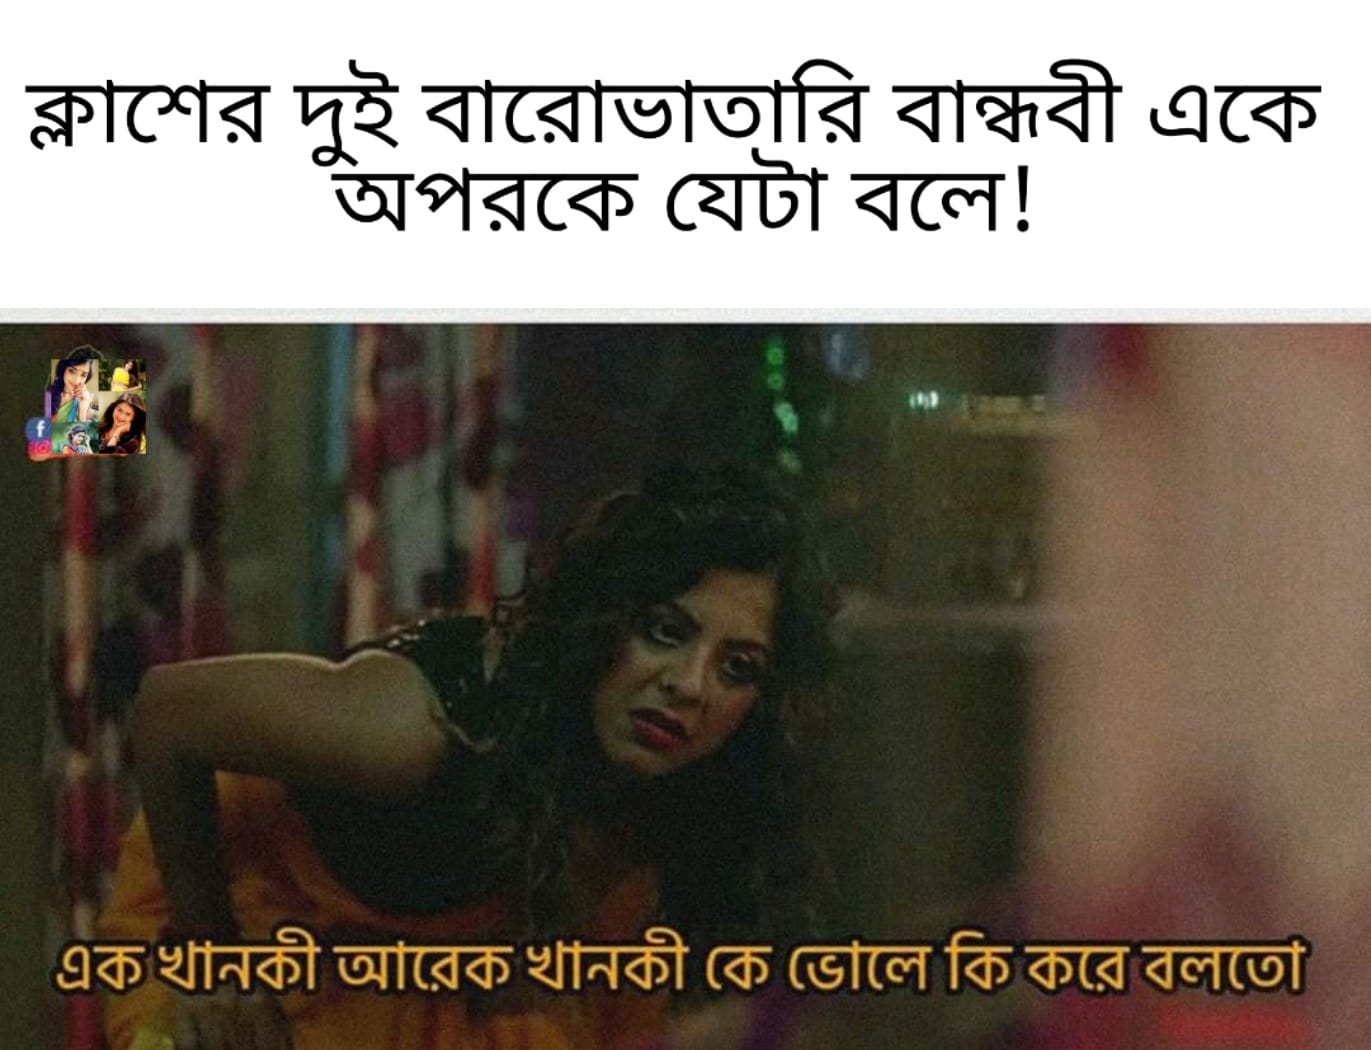
Caption:  ক্লাসের দুই বারোভাতারি বান্ধবী একে অপরকে যেটা বলে !   এক খানকি আরেক খানকি কে ভোলে কি করে বলতো
Label: hate